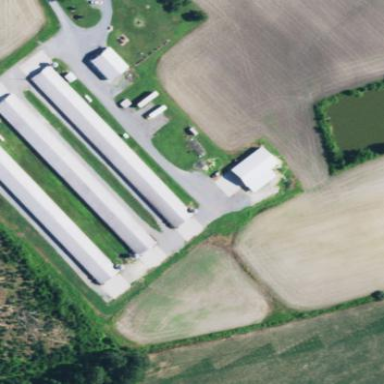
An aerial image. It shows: Farm auxiliary building.